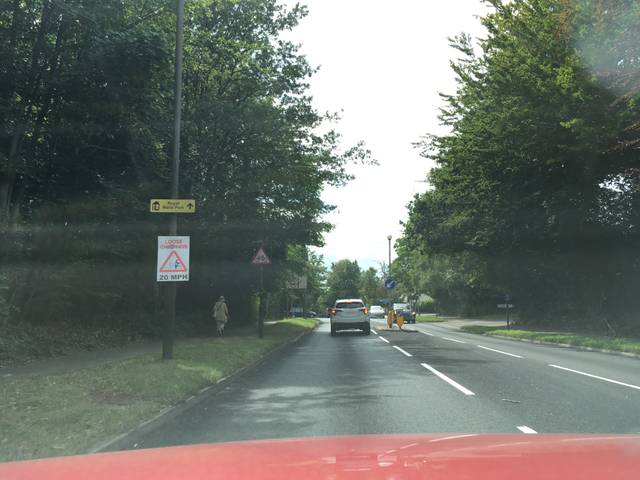
Region: United Kingdom
Coordinates: 51.133, 0.2764